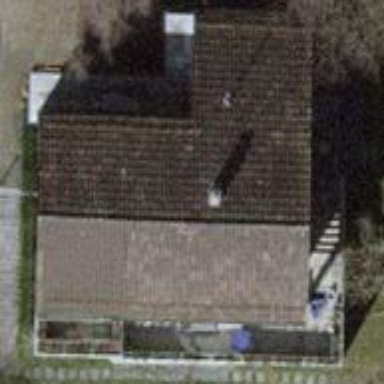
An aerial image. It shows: Pitched roof building.